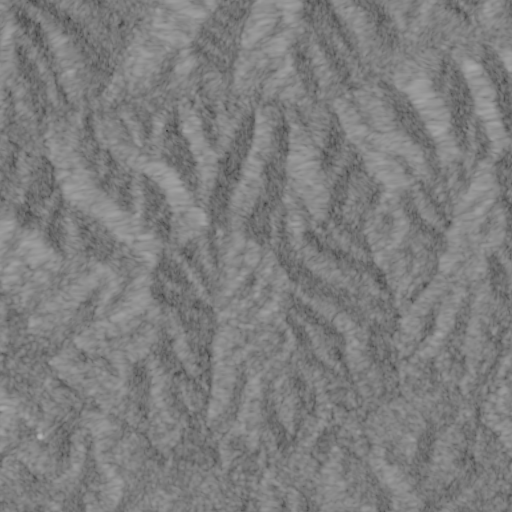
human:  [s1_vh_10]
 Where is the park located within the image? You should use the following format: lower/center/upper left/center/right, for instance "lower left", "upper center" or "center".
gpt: The park is located in the upper left of the image.
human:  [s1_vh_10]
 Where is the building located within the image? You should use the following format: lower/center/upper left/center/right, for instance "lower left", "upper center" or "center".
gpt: There is no building in the image.

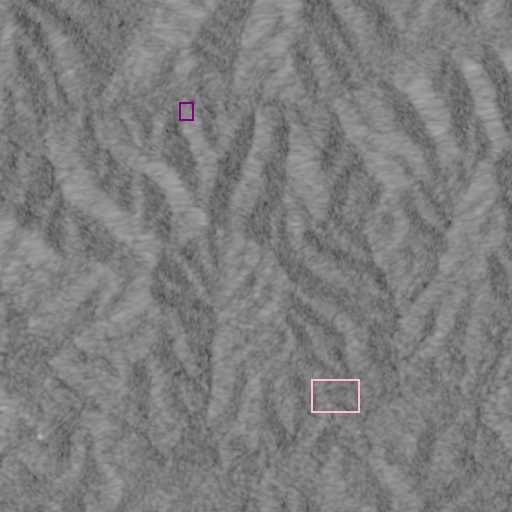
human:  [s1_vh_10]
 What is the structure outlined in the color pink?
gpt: The structure outlined in pink is a crop field.
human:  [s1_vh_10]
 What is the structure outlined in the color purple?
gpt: The structure outlined in purple is a park.
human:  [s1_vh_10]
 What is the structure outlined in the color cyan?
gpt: There is no cyan outline.